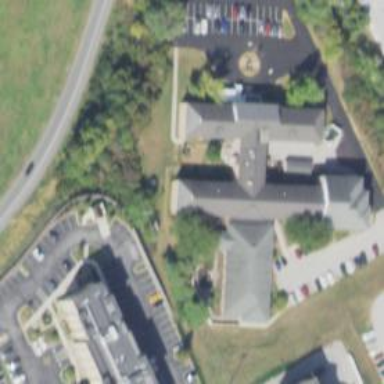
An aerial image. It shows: Healthcare clinic.